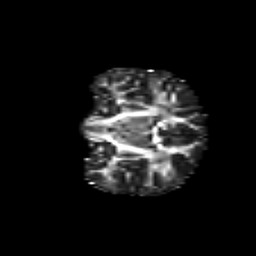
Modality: FA
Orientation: coronal
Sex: female
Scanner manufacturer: siemens
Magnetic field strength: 3 T
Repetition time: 5 s
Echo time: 0.071 s